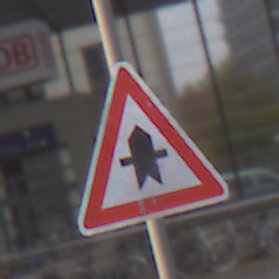
Verkehrszeichen: Vorfahrt
Umgebung: Outdoor, Urban
Tageszeit: MorningAfternoon
Wetter: Overcast
Licht: Natural
Jahreszeit: NotSpecified
Kontrast: LowContrast